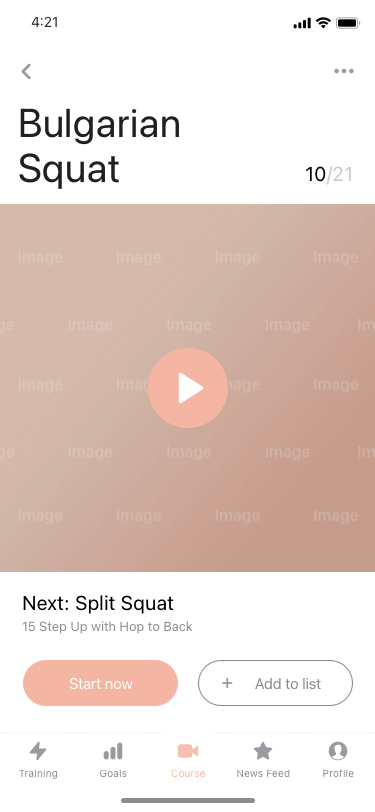
Text in this UI design:
Next: Split Squat
15 Step Up with Hop to Back
10/21
Bulgarian Squat